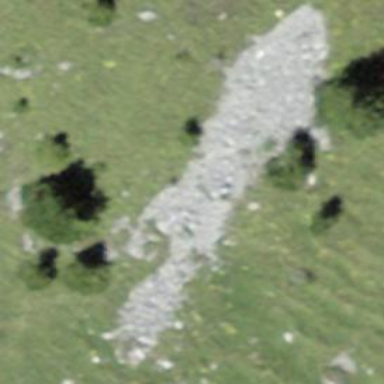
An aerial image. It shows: Natural scree.